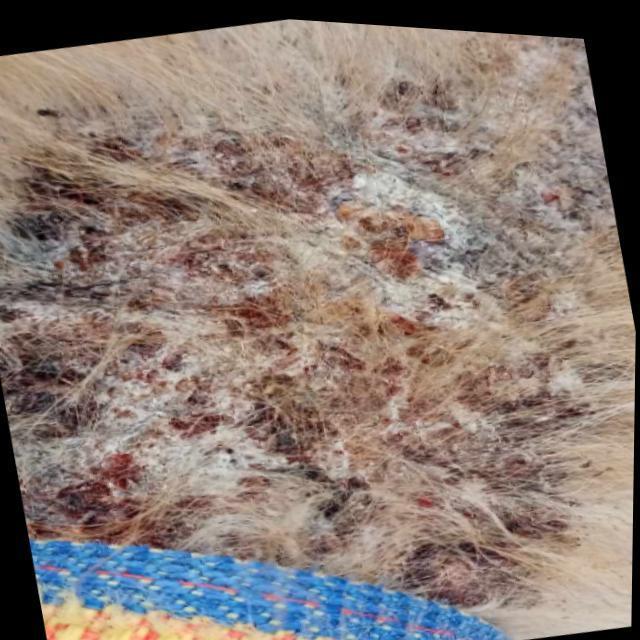
Canine demodicosis (Demodex mange) — caused by Demodex canis mites. Presents with alopecia, follicular papules, pustules, and comedones. Often localized on face and forelimbs.